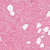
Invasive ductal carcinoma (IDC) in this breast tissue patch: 0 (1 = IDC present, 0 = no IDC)